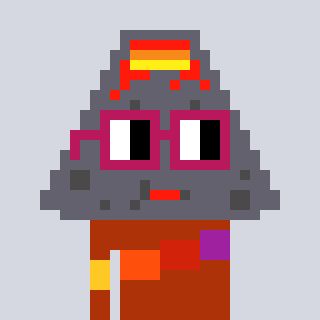
a pixel art character with square dark red glasses, a volcano-shaped head and a hotbrown-colored body on a cool background